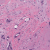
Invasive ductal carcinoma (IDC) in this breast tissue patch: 1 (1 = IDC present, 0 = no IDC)